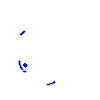
Particle: kaon